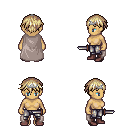
a pixel art fantasy rpg character, female body template, human, tanned skin, gray cape, metal pants, white blonde short bangs hairstyle, silver tiara, maroon shoes, dagger, four views (front, back, left, right), 2x2 character sprite sheet, small pixel art, hard edges, no anti-aliasing